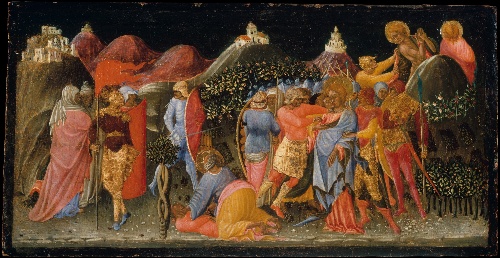
Title: The Betrayal of Christ
Artist: Bartolomeo di Tommaso
Artist bio: Italian, Umbrian, active by 1425–died 1453/54
Date: ca. 1445–50
Object type: Painting, predella panel
Classification: Paintings
Medium: Tempera on wood
Dimensions: Overall 8 3/4 x 17 in. (22.2 x 43.2 cm); irregular painted surface 7 3/4 x 16 1/8 in. (19.7 x 41 cm)
Department: European Paintings
Credit line: Gwynne Andrews Fund, 1958
Accession year: 1958
Repository: Metropolitan Museum of Art, New York, NY
Tags: Apostles|Christ